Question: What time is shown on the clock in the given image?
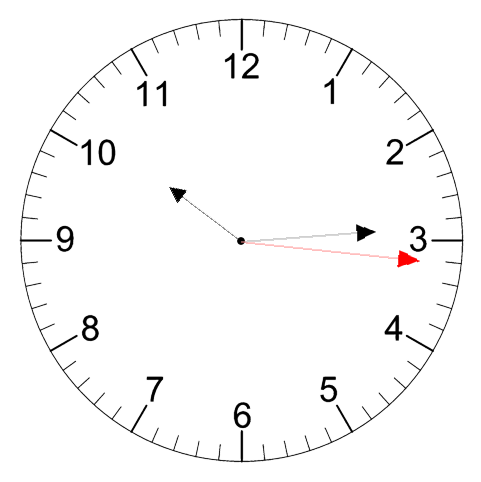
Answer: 10:14:16